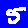
Digit: 5